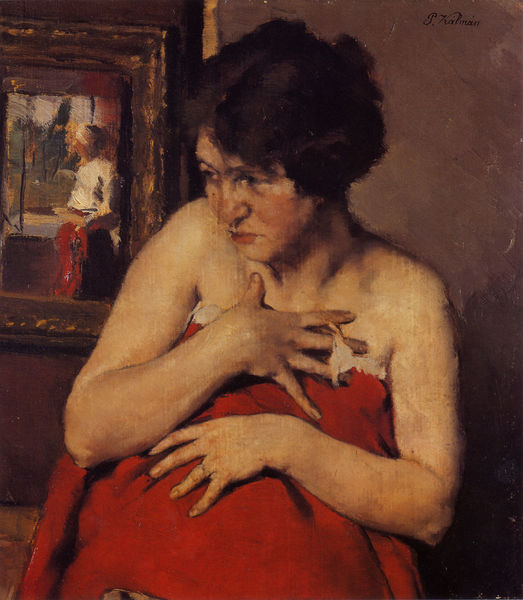
Titel: Susanna
Künstler: Péter Kálmán
Institution: Privatbesitz
Schlagwörter: akt, baum, gemälde, hand, haut, mann, nackt, schatten, umhang, weiß, bäume, mädchen, ocker, bewegung, braun, fenster, finger, frau, frisur, haar, hintergrund, kleid, licht, mund, nase, schwarz, ölbild, blick, dame, rot, tuch, beige, jacke, jung, wand, arme, augen, gesicht, halten, rahmen, bild, bildnis, goldrahmen, hals, hände, portrait, porträt, signatur, spiegel, auge, haare, mantel, stoff, decke, prostituierte, brustbild, lippen, locken, schulter, wald, wangen, bilderrahmen, backen, violett, angst, festhalten, handtuch, melancholie, halbnackt, scham, schwanger, bedecken, dirne, nacktheit, schwarze haare, schulterfrei, erschrecken, gespreizt, tonig, halbfigürig, bild im bild, ocer, besorgnis, einwickeln, misstrauen, tuc, umhüllen